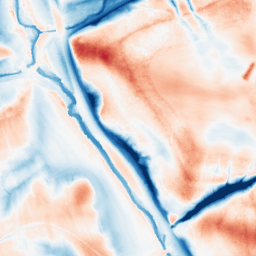
Category: edge_preserving
Decomposition family: guided
Decomposition parameters: radius: 16
eps: 0.01
Upsampling method: lanczos
Upsampling parameters: scale: 4
Upsampling scale: 4